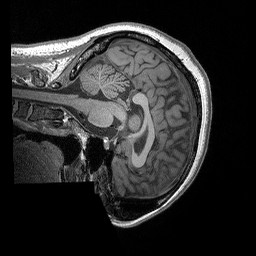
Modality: T1w
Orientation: sagittal
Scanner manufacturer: siemens
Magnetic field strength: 3 T
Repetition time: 2.3 s
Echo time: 0.00298 s